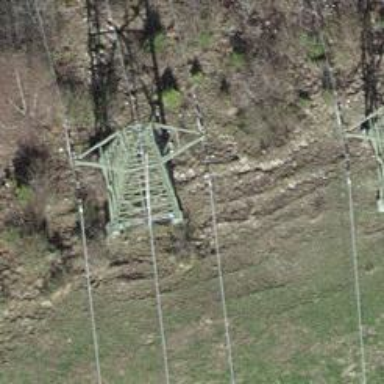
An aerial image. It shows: Power tower.